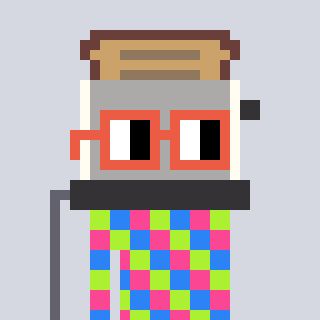
a pixel art character with square orange glasses, a toaster-shaped head and a purple-colored body on a cool background